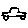
Label: car